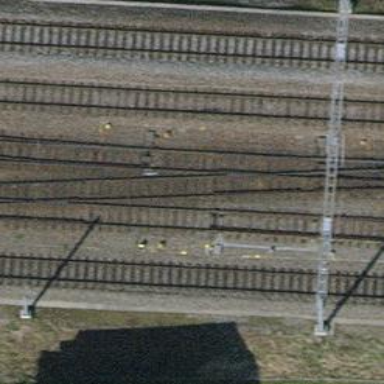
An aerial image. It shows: Railway switch.